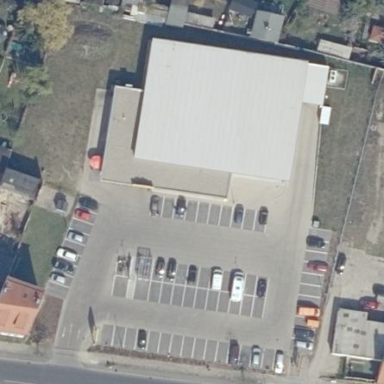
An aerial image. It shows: Retail area.